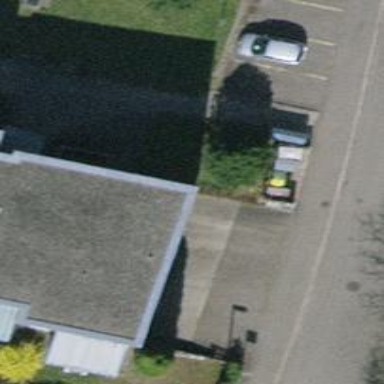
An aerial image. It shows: Urban tree adds touch of nature to the surroundings.